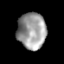
Tissue: lung
Cell type: Fibroblasts
Senescence score: 0.5515
Nuclear area (px): 1016
Mean DAPI intensity: 154.686